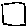
Label: square